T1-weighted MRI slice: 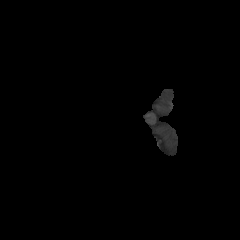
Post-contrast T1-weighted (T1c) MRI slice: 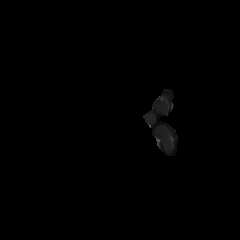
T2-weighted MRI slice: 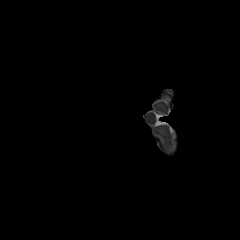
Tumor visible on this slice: no